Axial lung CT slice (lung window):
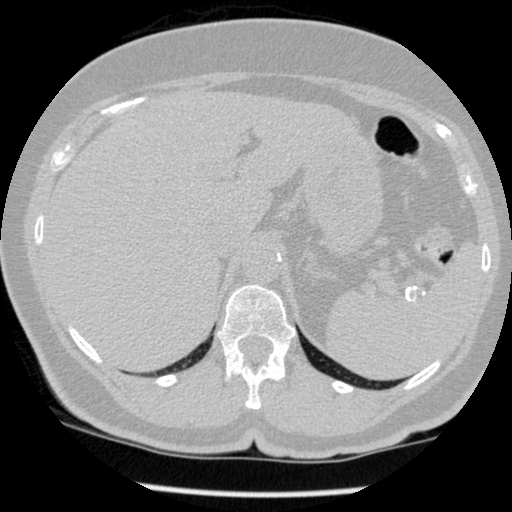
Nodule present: no